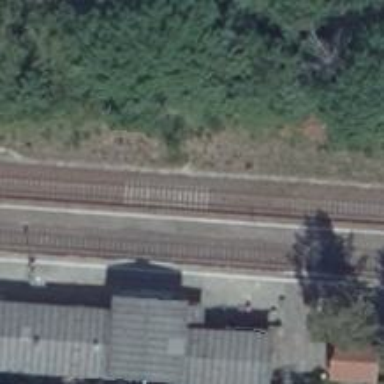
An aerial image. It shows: Stop position for public transport on the railway.